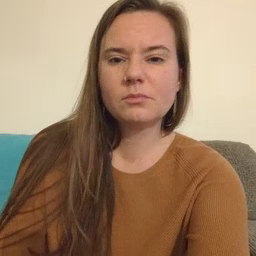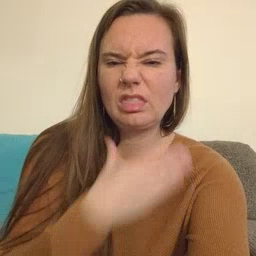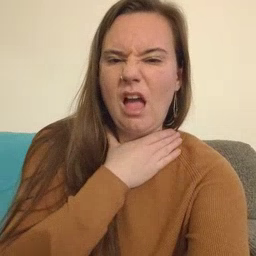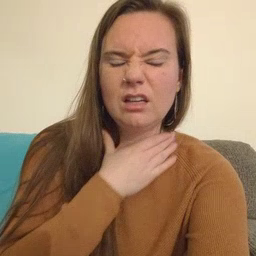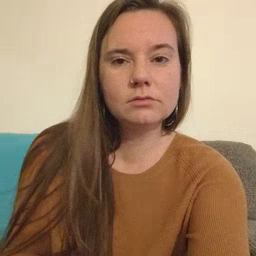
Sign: yucky